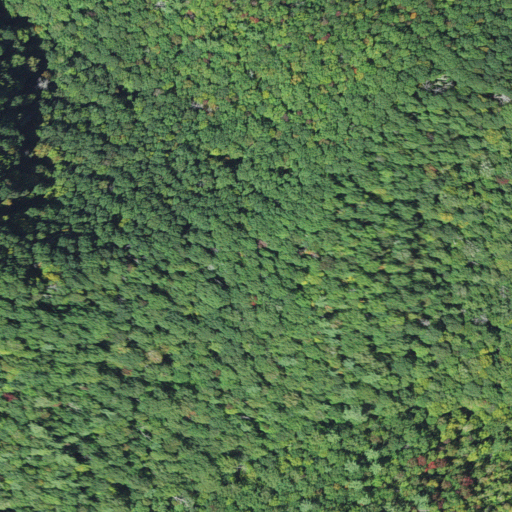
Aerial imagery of ridge(s) in North Carolina named Green Ridge containing deciduous forest, mixed forest, and evergreen forest